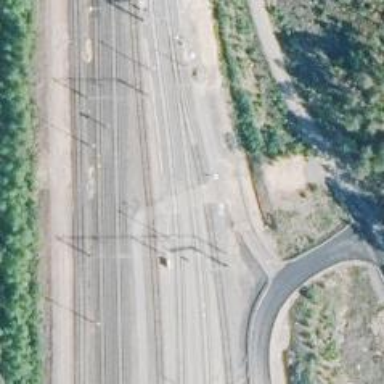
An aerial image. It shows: Rail siding with electrified contact lines for trains.